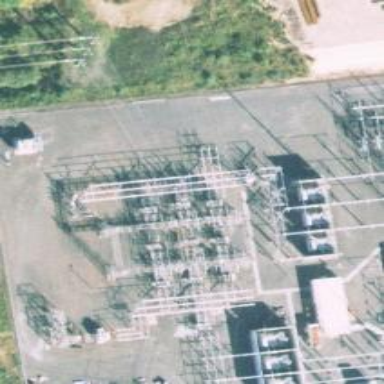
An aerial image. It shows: Switch for power supply.